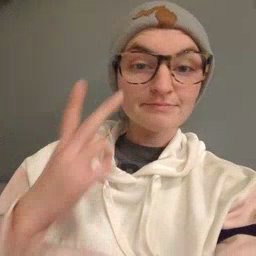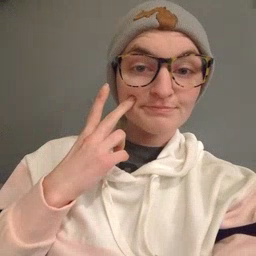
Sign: see